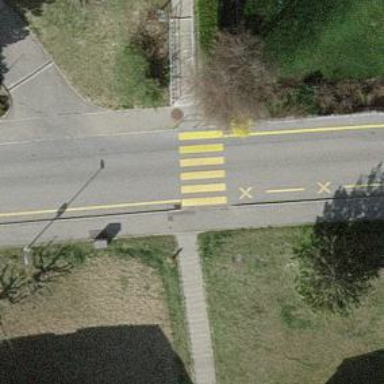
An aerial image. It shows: Zebra crossing on the road.